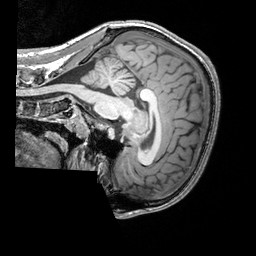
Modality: T1w
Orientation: sagittal
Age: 20
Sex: male
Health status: healthy
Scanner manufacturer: siemens
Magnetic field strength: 3 T
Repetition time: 2.3 s
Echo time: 0.00303 s